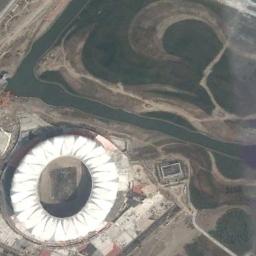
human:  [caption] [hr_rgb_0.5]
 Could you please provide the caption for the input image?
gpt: This oval stadium is surrounded by dense residential areas .

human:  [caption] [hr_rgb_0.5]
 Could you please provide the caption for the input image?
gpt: The stadium is on the bare land next to some roads .

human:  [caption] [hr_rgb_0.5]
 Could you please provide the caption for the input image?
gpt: Several buildings are beside the stadium .

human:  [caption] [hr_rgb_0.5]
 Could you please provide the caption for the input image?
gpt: The circular stadium is built on bare land next to the river .

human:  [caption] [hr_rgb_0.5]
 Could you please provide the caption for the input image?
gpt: The stadium with a white roof is beside a river .